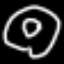
Label: donut